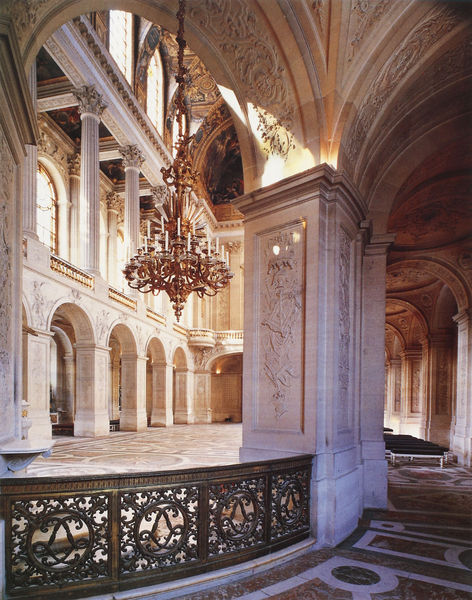
Titel: Versailles, Kapelle
Künstler: Jules Hardouin-Mansart
Standort: Versailles (EU - F)
Schlagwörter: weiß, fenster, glas, licht, marmor, säule, säulen, gebäude, schloss, zaun, innenraum, kirche, gold, relief, bogen, saal, rundbogen, verzierung, kerzen, kronleuchter, leuchter, lüster, metall, stuck, geländer, foto, bögen, arkade, umgang, messing, balustrade, dom, arkaden, kirchenschiff, schnörkel, rundbögen, absperrung, arkanthus, bogengang, läuchter